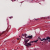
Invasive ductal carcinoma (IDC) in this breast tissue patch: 0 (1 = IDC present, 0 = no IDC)